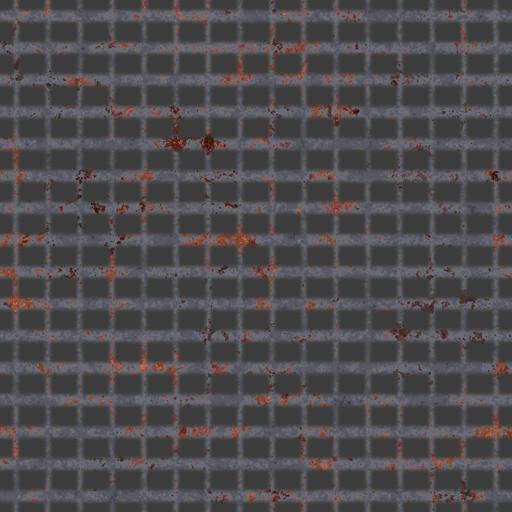
Tags: metal walkway steel